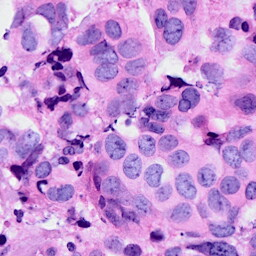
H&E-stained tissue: Breast